Question: Below is my stored procedure:
'''
DELIMITER $$
--
-- Procedures
--
DROP PROCEDURE IF EXISTS 'checkLogin'$$
CREATE DEFINER='root'@'localhost' PROCEDURE 'checkLogin'(IN 'uname' VARCHAR(255), IN 'pwd' VARCHAR(255))
BEGIN
SELECT a.id, a.role_id, b.name FROM userTable as a
LEFT JOIN roleTable as b on b.id = a.role_id
WHERE a.username = uname AND password = pwd;
END$$
DELIMITER ;
'''
Below is my execution code:
'''
$stmt = $this->dbCon->prepare("CALL checkLogin(?, ?)");
$stmt->bindParam(1, $email, PDO::PARAM_STR, 4000);
$stmt->bindParam(2, $password, PDO::PARAM_STR, 4000);
// call the stored procedure
$stmt->execute();
//var_dump($res);
$op = ( $stmt ) ? $stmt->fetchAll(PDO::FETCH_ASSOC) : '';
echo '<pre>'; print_r($op); die;
'''
in the above '$this->dbCon' is my PDO object.
When I execute this code I am getting only empty result. But when I run the procedure through phpmyadmin it is working fine.
Even it is working fine if I execute through command line:

I tried below method also (Received from Answer), But still its unsuccessful
'''
$stmt = $db->prepare("Call checkLogin(?,?);");
$stmt->execute(array($email,$password));
$rows = $stmt->fetchAll(PDO::FETCH_ASSOC);
if (count($rows) == 0)
echo 'Failed Login!'."
";
else
echo 'Logged In...'."
".print_r($rows,true);
'''
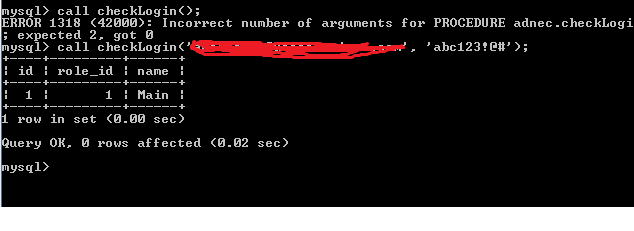
Answer: This seems to be working for me. But I did not use Bind parameter. The bind seems to work for me also. I also added PDO testing.
# Code
'''
//-- Test if PDO is loaded properly.
if (extension_loaded ('PDO' )) {
echo 'PDO is loaded'."
";
if (extension_loaded('pdo_mysql'))
echo 'PDO mysql driver is loaded.'."
";
else
echo 'PDO mysql driver is NOT loaded.'."
";
} else {
echo 'PDO is NOT loaded!'."
";
}
//-- Run a test
$email = 'rob@home.net';
$password = 'abc123!@#';
$db = new PDO('mysql:host=localhost;dbname=test;charset=utf8', 'root', 'toor');
$stmt = $db->prepare("Call checkLogin(?,?);");
$stmt->execute(array($email,$password));
$rows = $stmt->fetchAll(PDO::FETCH_ASSOC);
if (count($rows) == 0)
echo 'Failed Login!'."
";
else
echo 'Logged In...'."
".print_r($rows,true);
'''
# Output: